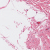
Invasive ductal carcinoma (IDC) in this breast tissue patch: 0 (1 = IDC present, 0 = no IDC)